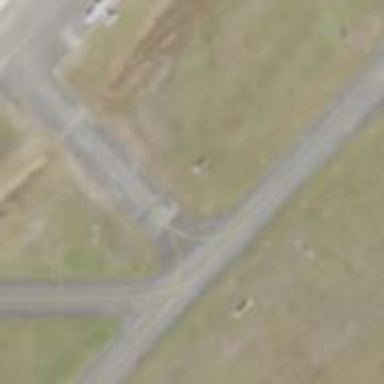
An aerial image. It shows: View of taxiway at the airport.